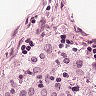
Metastatic tissue present: no